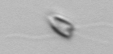
Label: Calciopappus